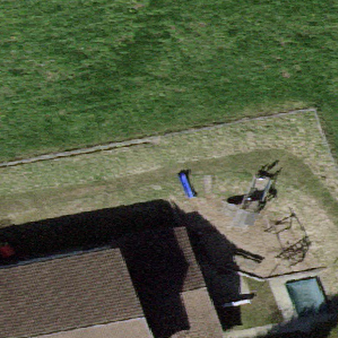
Label: other